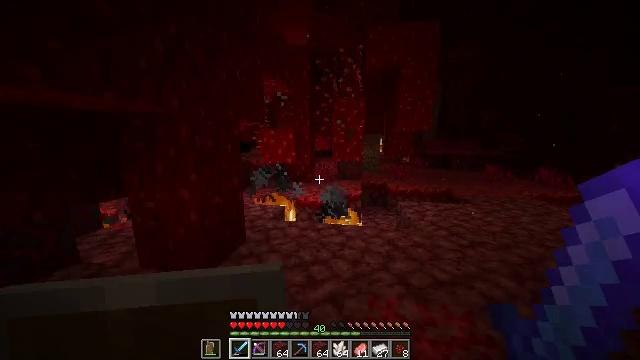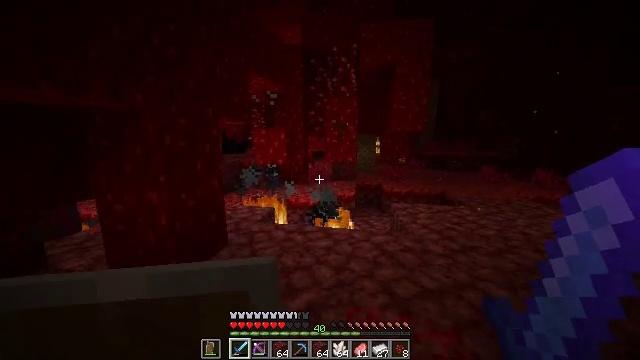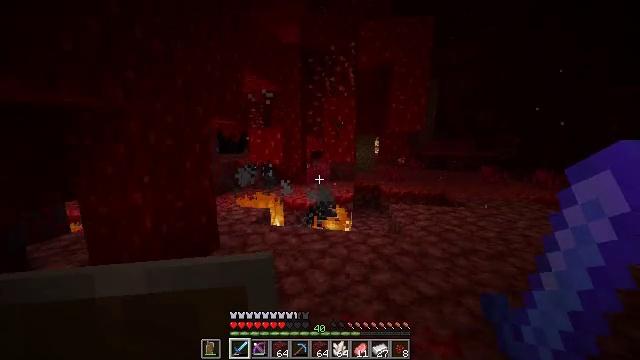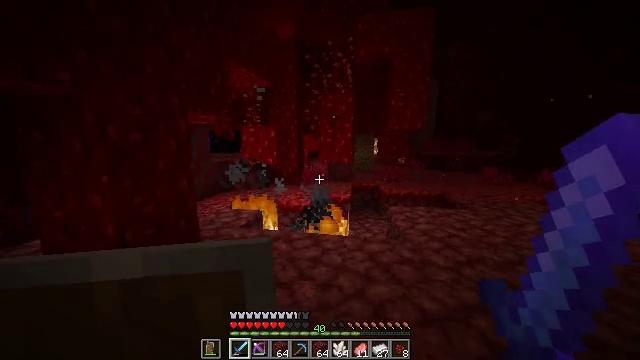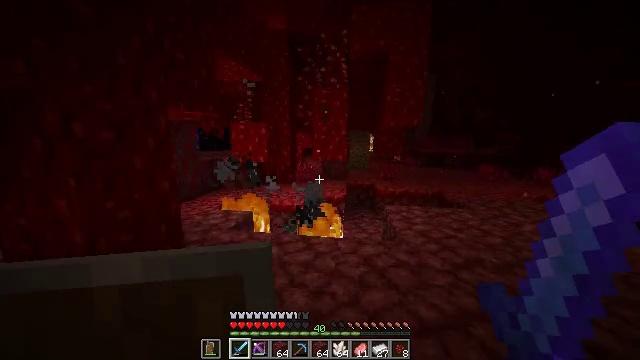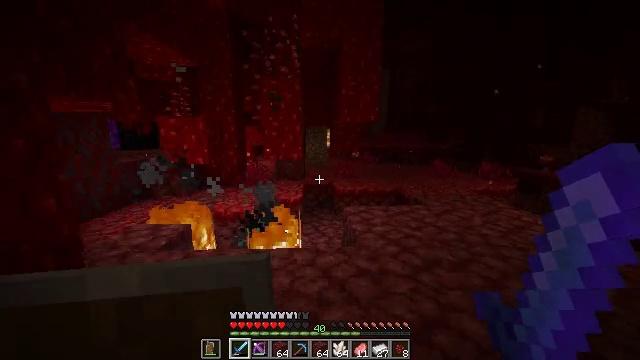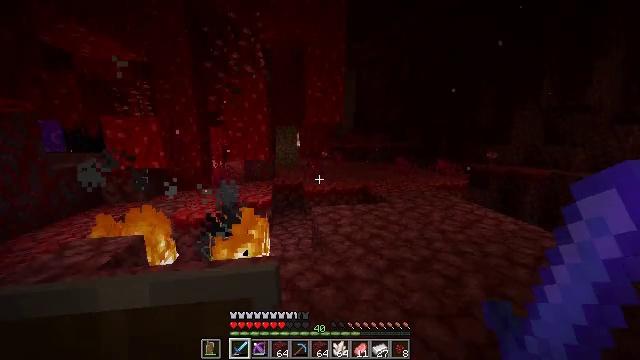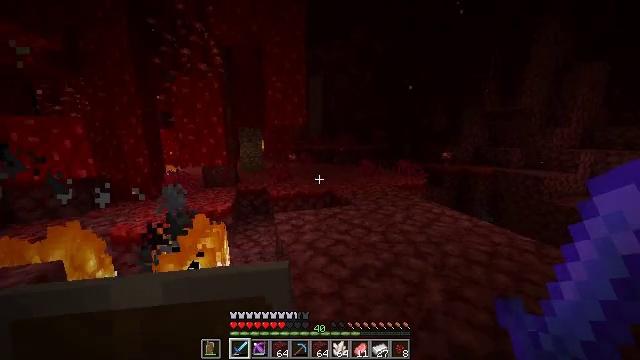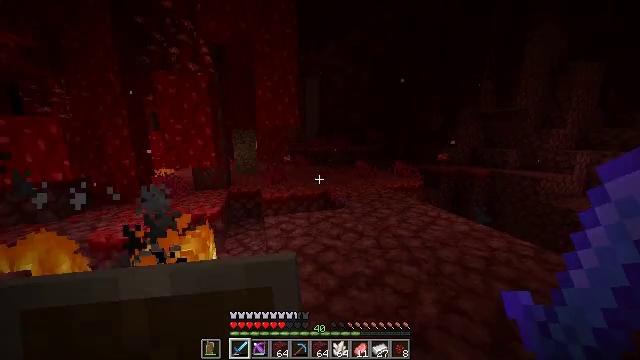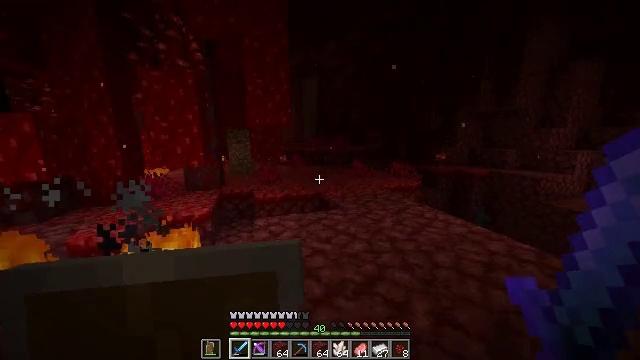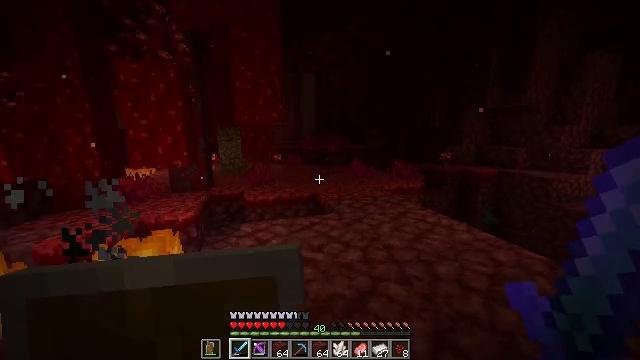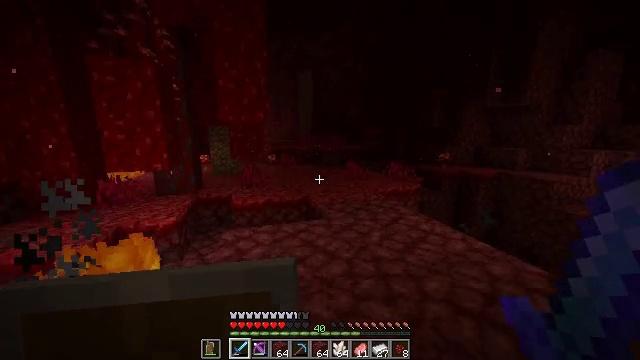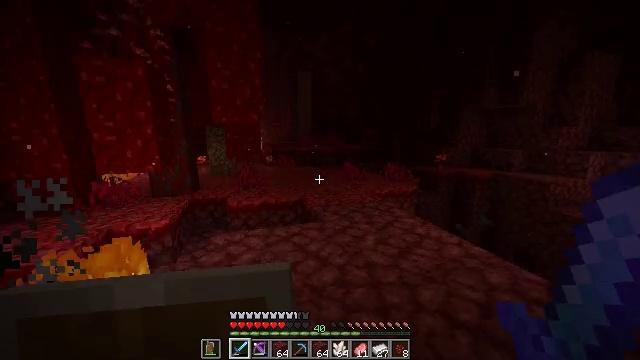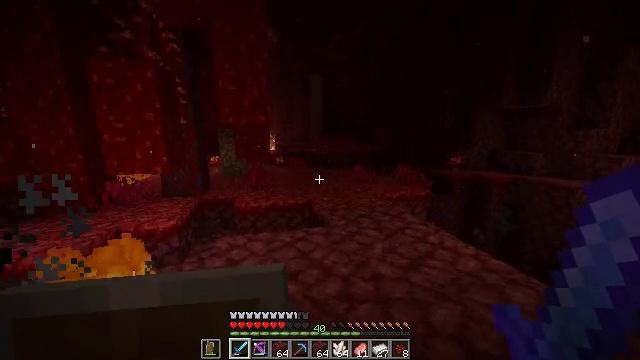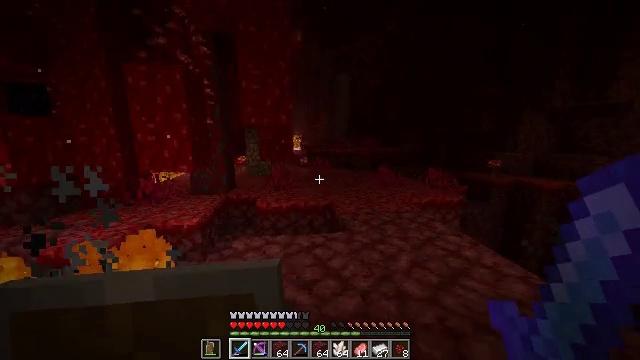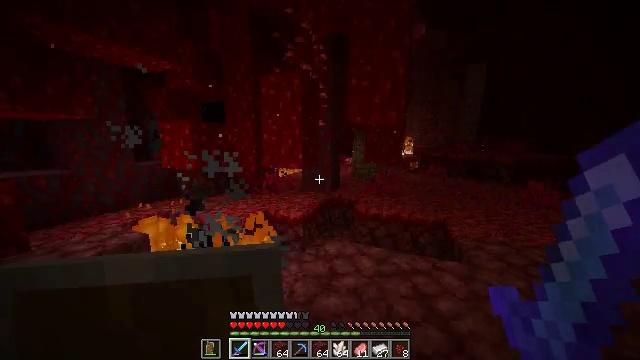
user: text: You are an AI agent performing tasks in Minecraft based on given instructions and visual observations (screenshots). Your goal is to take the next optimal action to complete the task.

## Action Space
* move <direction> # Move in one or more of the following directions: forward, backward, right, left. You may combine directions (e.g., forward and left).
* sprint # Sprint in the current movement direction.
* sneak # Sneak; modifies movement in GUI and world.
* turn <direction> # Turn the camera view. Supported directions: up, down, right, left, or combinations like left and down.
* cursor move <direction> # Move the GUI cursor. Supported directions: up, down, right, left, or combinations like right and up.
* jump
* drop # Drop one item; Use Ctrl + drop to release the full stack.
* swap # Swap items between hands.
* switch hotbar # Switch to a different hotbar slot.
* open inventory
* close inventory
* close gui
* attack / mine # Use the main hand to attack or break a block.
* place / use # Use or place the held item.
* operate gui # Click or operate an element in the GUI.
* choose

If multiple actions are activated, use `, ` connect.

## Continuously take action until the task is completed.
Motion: motion action
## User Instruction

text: Remove a netherrack from the inventory.
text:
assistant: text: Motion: move forward and move right
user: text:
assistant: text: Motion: move forward
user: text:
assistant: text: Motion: move forward
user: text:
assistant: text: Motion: move forward and move right, turn right
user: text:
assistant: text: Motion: move forward and move right, turn right
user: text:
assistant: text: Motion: move forward and move right, turn right
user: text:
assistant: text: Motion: move forward and move right, turn right
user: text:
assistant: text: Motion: move forward and move right
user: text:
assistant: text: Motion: move forward and move right
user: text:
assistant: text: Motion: move forward and move right
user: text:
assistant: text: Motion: move forward and move right
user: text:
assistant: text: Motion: move forward
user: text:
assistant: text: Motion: move forward, turn left
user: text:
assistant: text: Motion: move forward, turn left
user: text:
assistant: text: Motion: move forward, turn left
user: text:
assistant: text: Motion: move forward and move right, turn left
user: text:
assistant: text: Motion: move forward and move right, turn left
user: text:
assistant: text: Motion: move forward and move right, turn right
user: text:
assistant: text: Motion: move forward and move right, turn right and down
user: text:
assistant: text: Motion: move forward and move right, turn right and down
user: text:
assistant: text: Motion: move forward and move right, turn right
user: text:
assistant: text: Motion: move forward and move right
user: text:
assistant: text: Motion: move forward
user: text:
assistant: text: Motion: move forward
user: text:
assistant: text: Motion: move forward
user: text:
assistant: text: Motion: move forward
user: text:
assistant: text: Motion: move forward
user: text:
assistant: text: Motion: move forward, turn up
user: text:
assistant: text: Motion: move forward, turn left and up
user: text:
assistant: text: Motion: move forward, turn left and up